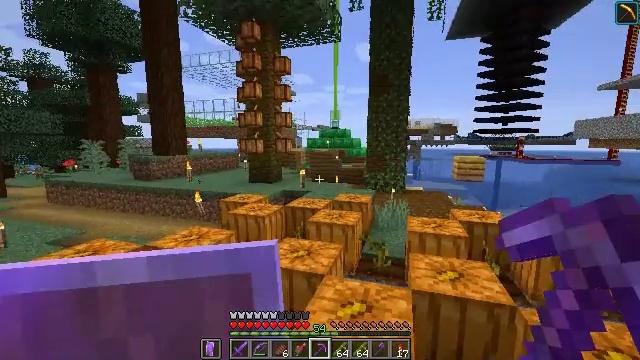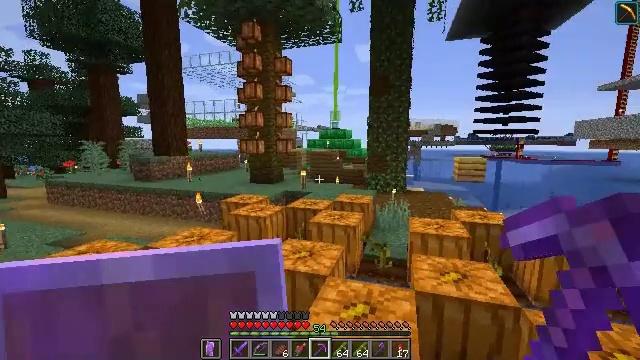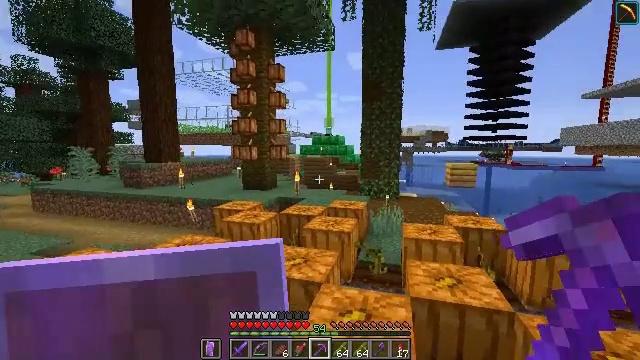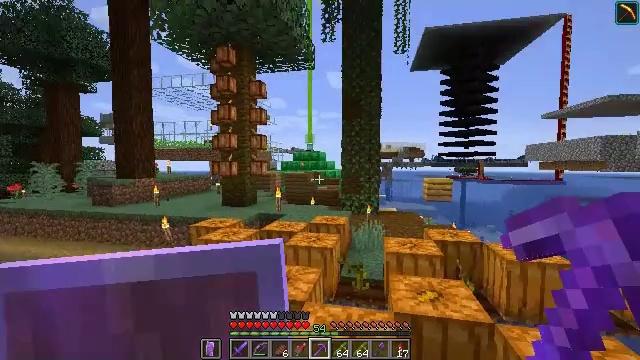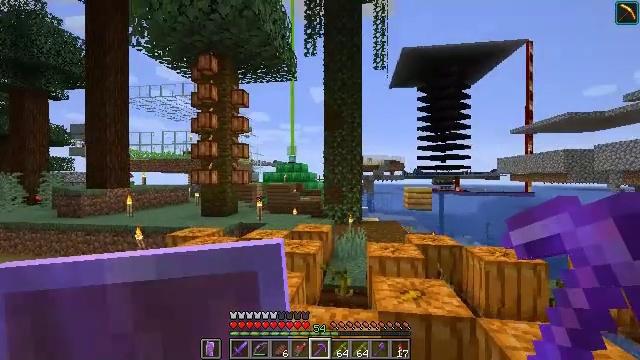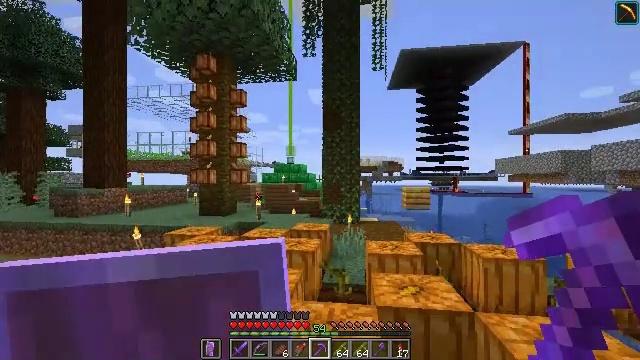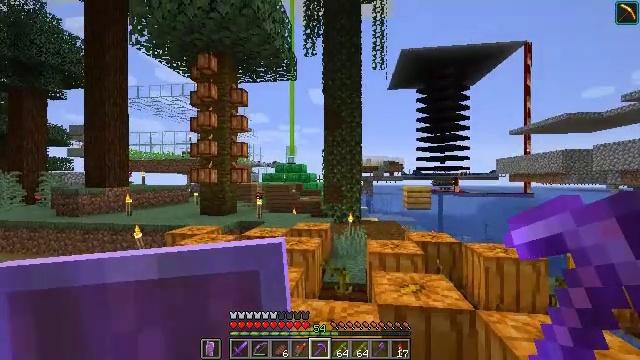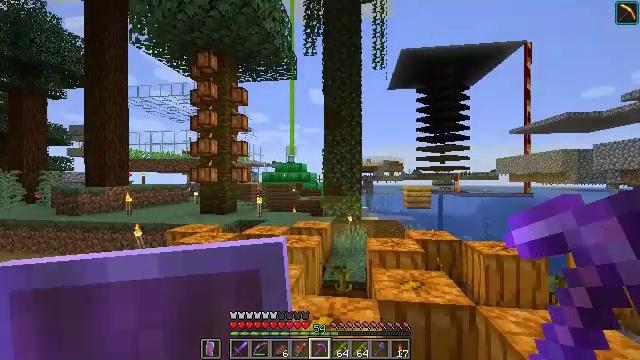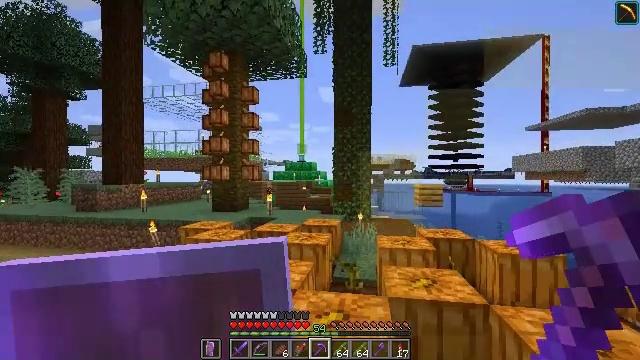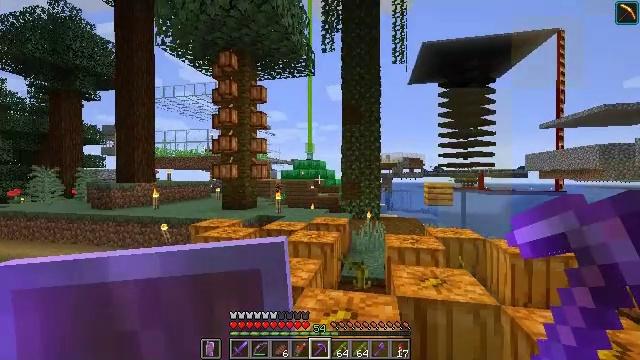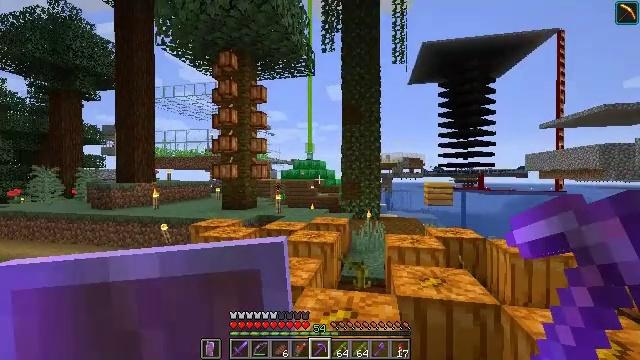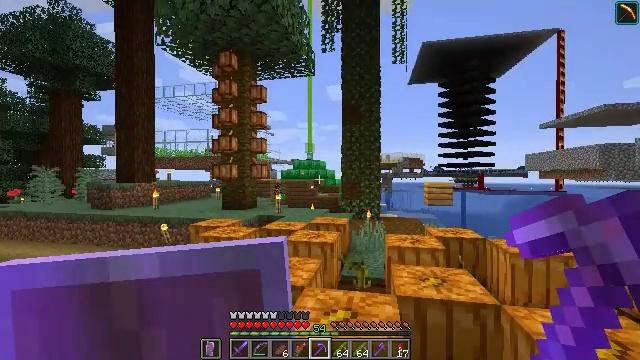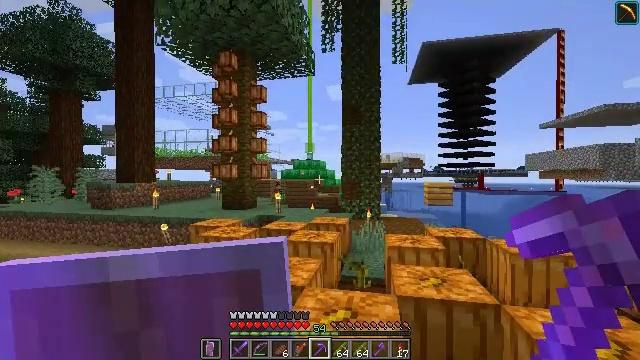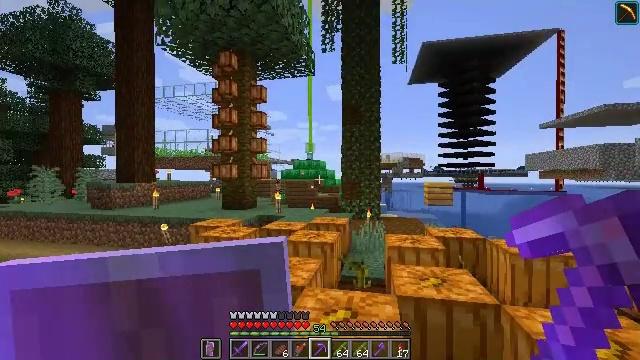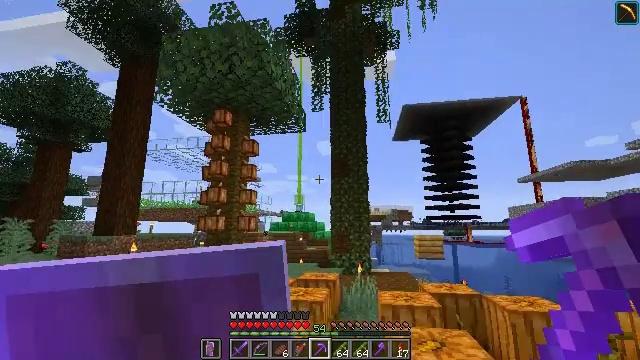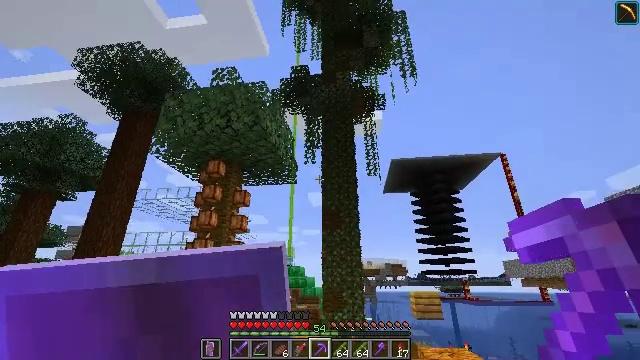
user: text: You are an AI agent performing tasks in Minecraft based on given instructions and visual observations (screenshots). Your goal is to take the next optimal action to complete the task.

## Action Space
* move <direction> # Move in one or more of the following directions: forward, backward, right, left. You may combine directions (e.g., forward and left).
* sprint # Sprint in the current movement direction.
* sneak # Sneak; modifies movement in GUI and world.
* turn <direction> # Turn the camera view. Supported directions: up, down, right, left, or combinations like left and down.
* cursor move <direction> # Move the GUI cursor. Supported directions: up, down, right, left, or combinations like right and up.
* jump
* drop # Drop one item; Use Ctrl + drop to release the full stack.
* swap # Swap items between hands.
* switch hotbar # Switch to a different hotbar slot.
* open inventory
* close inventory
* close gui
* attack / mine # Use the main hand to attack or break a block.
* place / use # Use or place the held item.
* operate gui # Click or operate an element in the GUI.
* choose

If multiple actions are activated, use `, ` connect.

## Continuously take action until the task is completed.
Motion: motion action
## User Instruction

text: Mine the spruce log from the forest.
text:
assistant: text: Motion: no_op
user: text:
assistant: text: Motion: turn right and up
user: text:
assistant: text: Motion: sneak, turn right and up
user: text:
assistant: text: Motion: sneak, turn right and up
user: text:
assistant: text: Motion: sneak
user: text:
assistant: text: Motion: sneak
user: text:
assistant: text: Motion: sneak
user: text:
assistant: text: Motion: sneak, turn left
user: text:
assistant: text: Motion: sneak, turn left
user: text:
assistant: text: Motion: sneak
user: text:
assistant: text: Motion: sneak
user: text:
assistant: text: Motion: sneak
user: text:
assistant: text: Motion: sneak
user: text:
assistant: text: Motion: sneak, turn right and up
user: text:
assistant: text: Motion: sneak, turn right and up
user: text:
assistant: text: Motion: sneak, turn up
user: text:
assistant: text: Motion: sneak
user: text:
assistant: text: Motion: sneak
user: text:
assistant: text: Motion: sneak
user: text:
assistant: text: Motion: sneak
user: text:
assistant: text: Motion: sneak
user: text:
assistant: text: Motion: sneak
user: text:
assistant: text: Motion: sneak
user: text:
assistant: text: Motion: sneak
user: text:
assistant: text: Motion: sneak
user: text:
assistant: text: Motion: sneak
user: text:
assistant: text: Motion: sneak, turn left and up
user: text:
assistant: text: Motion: sneak, turn left and up
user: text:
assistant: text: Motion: sneak, turn up
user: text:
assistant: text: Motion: sneak